Question: 'enter code here'First, I don't know Python but am using it for a team project. I followed a plaid quickstart tutorial. I was able to create a dataframe with the 'enter code here'data I got back, use it to create an html and generate a pdf from that. It took me HOURS! Now I want to apply some basic formatting to the data, like making amounts red if they are negative, right aligning the amount field. I have the code written, but I am not using Jupyter Lab, I am using atom. I have seen a reference to needing style.render() in order to get the changes but don't know how to do it.
This is my code which shows no changes in color in the pdf
'''
# Execute query selecting Transactions table in Plaid database
cur.execute("SELECT description, date, amount FROM transactions")
# Fetch rows
rows = cur.fetchall()
# Close cursor
cur.close()
# Close connection
con.close
# set negative amounts to red
def color_negative_red(amount):
color = 'red' if amount < 0 else 'black'
return 'color: %s' % color
# dataframe
df = pd.DataFrame (rows, columns = ["Transaction Description", "Date", "Amount"])
df.style.applymap(color_negative_red)
# convert data frame to <table> and display
html = df.to_html()
text_file = open("test.html", "w")
text_file.write(html)
text_file.close()
# output to a pdf
import pdfkit
pdfkit.from_file('test.html', 'out.pdf')
# open report and pdf in a browser
import webbrowser as wb
wb.open_new_tab('file://C:/Users/Carole/dev/Plaid/quickstart/python/out.pdf')
'''
pdf generated from test sandbox environment:

Last changes:
# set negative amounts to red
def color_negative_red(s):
color = 'red' if s < 0 else 'black'
return 'color: %s' % color
html = df.style.applymap(color_negative_red).render()
'''
pd.set_option('display.max_rows', 500)
# print DataFrame
print (df)
text_file = open("test.html", "w")
text_file.write(html)
text_file.close()
# output to a pdf
import pdfkit
pdfkit.from_file('test.html', 'out.pdf')
'''
This was my final change to get the code to work converting the amount string to a decimal
'''
from re import sub
from decimal import Decimal
new = s.replace("$","").replace(",","")
value = Decimal(new)
color = 'red' if value < 0 else 'black'
return 'color: %s' % color
'''
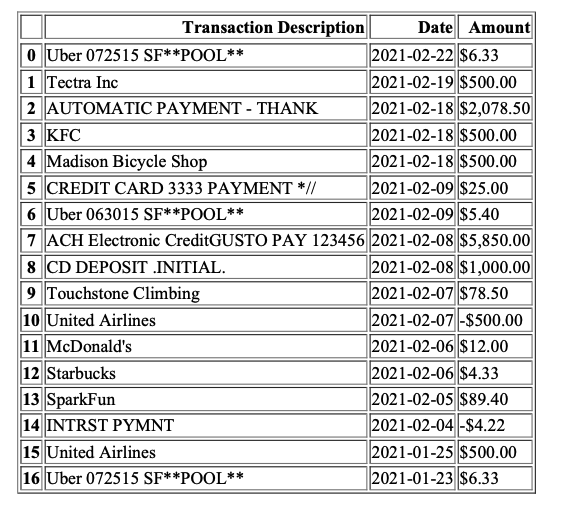
Answer: You evaluate the style but then don't do anything with it. You can use the '.render()' method of the styler to get HTML output.
'''
html = df.style.applymap(color_negative_red).render()
'''
Note that this is not a full HTML page. It includes an HTML table and style information, but no html, head, or body tags.